A time-domain vibration trace from a rotating-machine test bench is shown. Diagnose the rotating machine from this image, choosing from: normal, misalignment, unbalance, looseness.
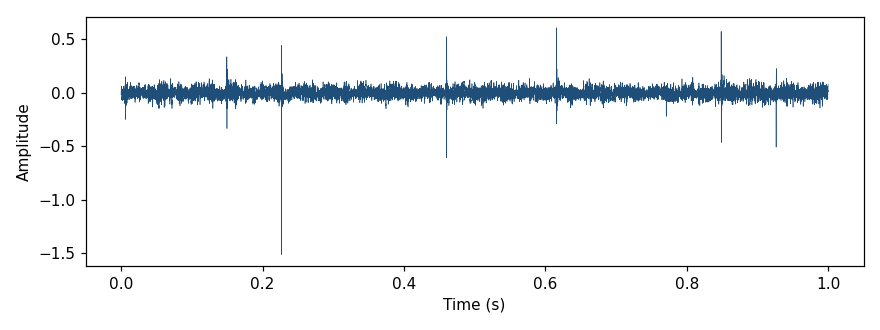
Answer: unbalance